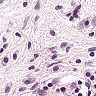
Metastatic tissue present: no